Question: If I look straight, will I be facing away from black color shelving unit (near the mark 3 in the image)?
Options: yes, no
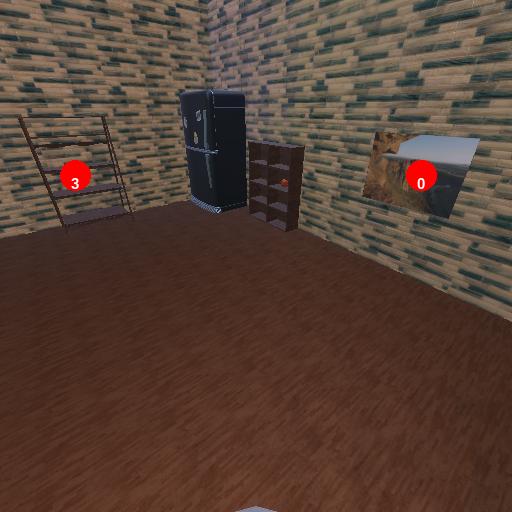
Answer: yes